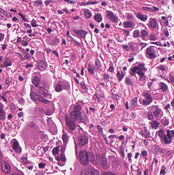
Tumor epithelial tissue: yes
Tumor-associated stroma tissue: yes
Normal tissue: no